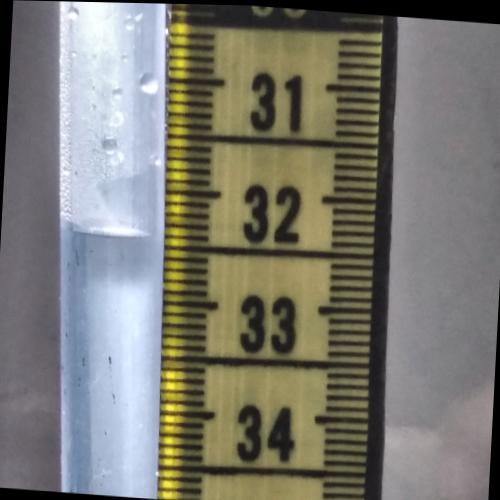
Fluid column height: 32.4 cm